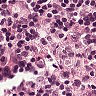
Metastatic tissue present: no